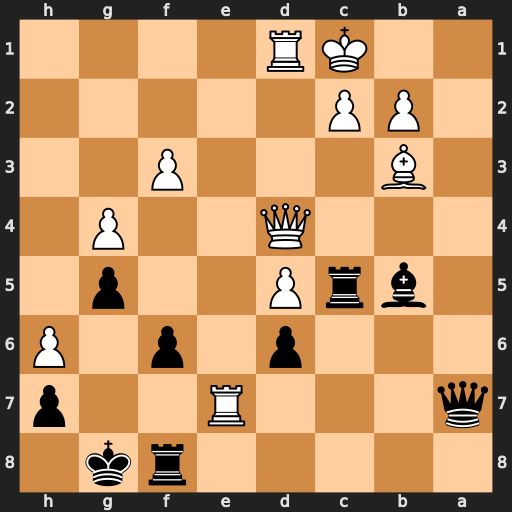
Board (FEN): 5rk1/q3R2p/3p1p1P/1brP2p1/3Q2P1/1B3P2/1PP5/2KR4
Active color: b
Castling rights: -
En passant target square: -
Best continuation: Qxe7 Qxc5 dxc5 d6+ Qf7